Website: lowes
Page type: stored-credit-cards
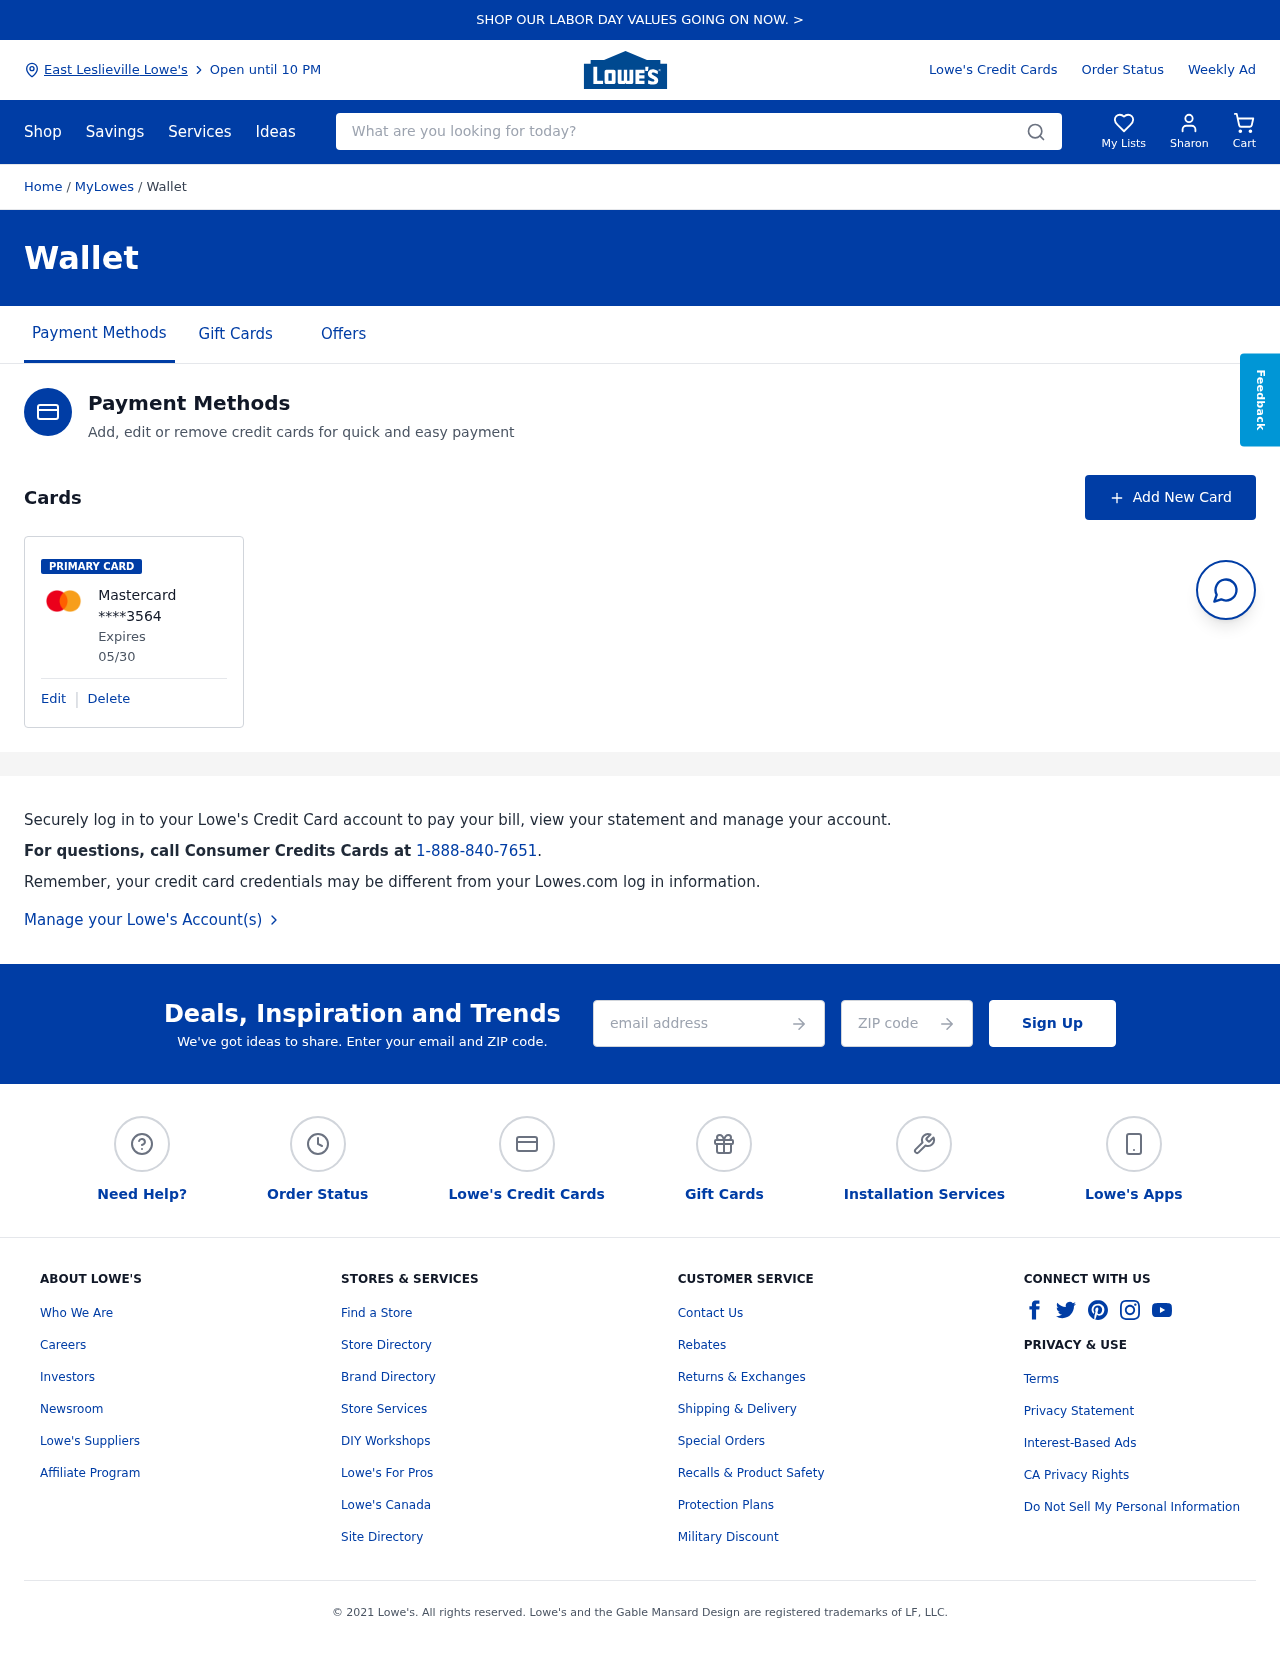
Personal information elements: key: PII_CARD_EXPIRY
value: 05/30
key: PII_CARD_LAST4
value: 3564
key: PII_CARD_TYPE
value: Mastercard
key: PII_CITY
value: East Leslieville Lowe's
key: PII_EMAIL
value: sharonberry@gmail.com
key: PII_FIRSTNAME
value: Sharon
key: PII_POSTCODE
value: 88481
Search elements: key: HEADER_SEARCH
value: What are you looking for today?